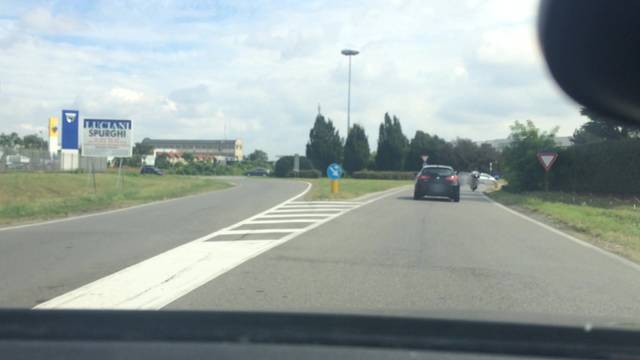
Region: Italy
Coordinates: 45.582, 8.911